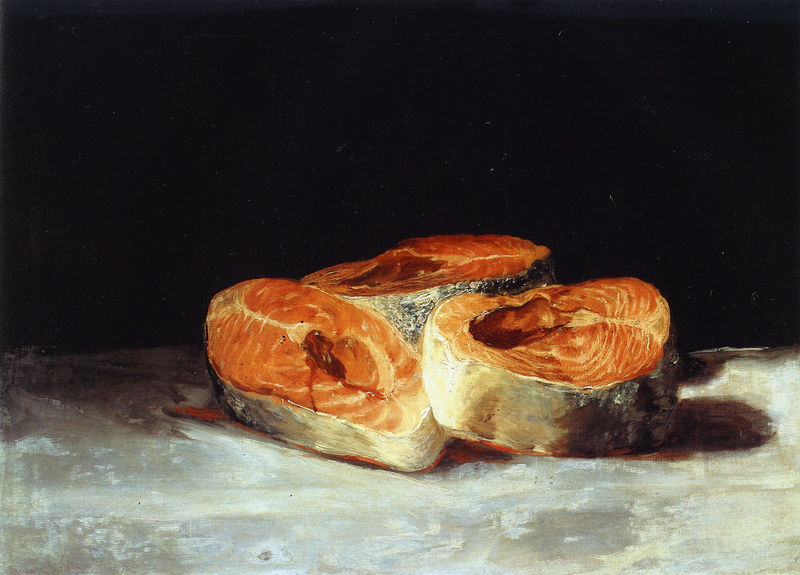
Titel: Lachsschnitten
Künstler: Francisco de Goya
Institution: Winterthur, Sammlung Oskar Reinhart
Schlagwörter: blau, dunkel, gemälde, haut, schatten, weiß, gelb, impressionismus, grau, hell, hintergrund, licht, orange, schwarz, tisch, rot, silber, öl, realismus, drei, kontrast, schuppen, stilleben, stillleben, liegen, essen, muskeln, fliege, fleisch, steak, rit, blut, scheiben, scheibe, lachs, fisch, maserung, struktur, querschnitt, sehnen, blutig, filet, fasern, gräte, gräten, fischhaut, fischsteak, silberhaut